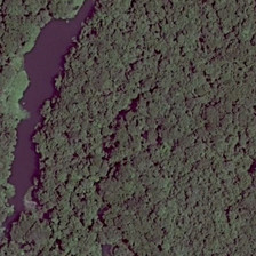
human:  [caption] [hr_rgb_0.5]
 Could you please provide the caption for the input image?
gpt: There is a dark blue stream in the middle of the forest at

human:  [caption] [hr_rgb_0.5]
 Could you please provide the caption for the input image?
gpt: There is a dark forest

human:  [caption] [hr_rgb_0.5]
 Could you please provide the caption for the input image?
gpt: There is a blue forest in the middle of the dark stream

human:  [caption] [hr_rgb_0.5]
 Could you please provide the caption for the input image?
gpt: There is a dark blue stream in the middle of the forest

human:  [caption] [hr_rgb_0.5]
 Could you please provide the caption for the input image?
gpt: There's a dark blue creek in the middle of the forest